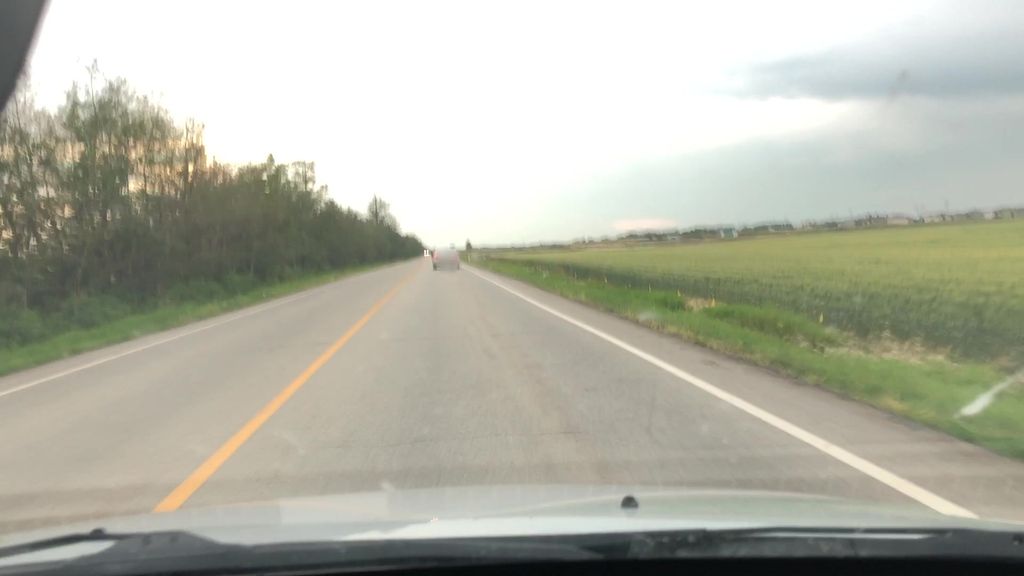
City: edmonton